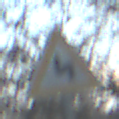
Verkehrszeichen: DoppelkurveZunaechstLinks
Umgebung: Outdoor, Nature
Tageszeit: MorningAfternoon
Wetter: Clear
Licht: Natural
Jahreszeit: NotSpecified
Kontrast: HighContrast